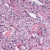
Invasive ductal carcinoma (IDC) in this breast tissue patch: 1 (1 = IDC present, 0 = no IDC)